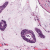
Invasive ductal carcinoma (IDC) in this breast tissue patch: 1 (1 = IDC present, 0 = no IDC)